Interaction volume radius: 10 \u00c5
Interaction volume height: 40 \u00c5
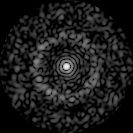
Disorder parameter: 0.8266